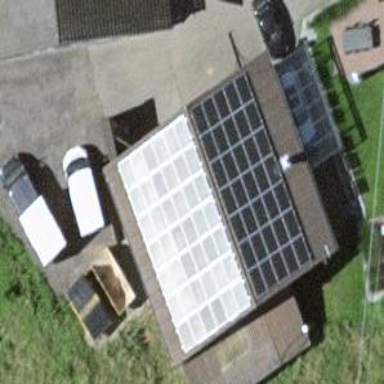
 consisting of solar photovoltaic panels."